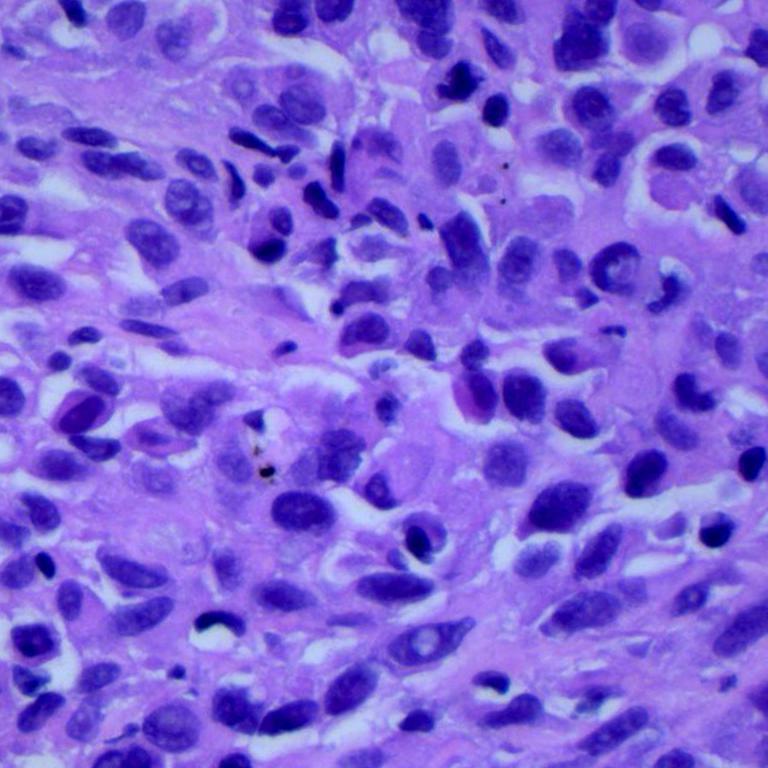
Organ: lung
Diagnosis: adenocarcinomas